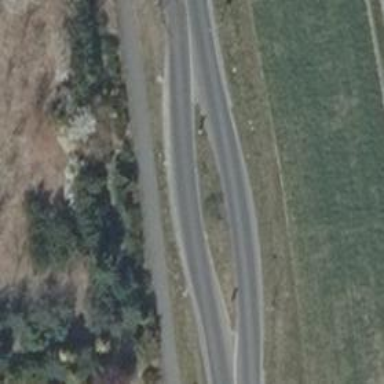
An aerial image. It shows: Secondary road with asphalt surface.